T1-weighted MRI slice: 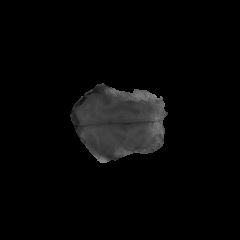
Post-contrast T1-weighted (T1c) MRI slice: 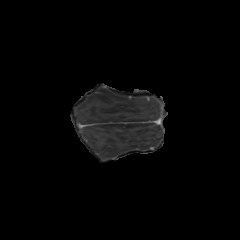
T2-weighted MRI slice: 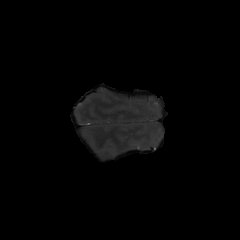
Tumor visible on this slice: no